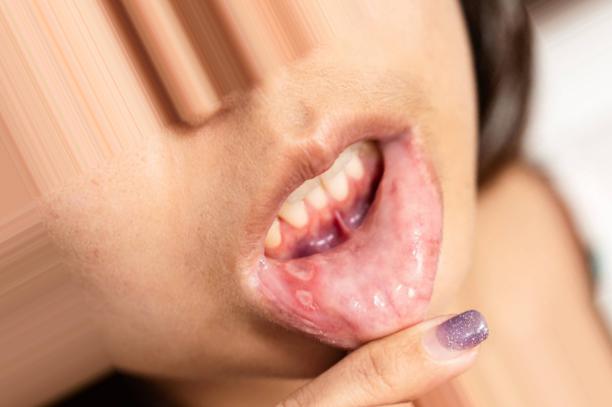
Condition: Mouth Ulcer